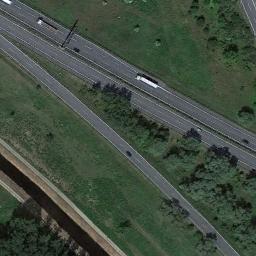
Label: freeway